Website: macys
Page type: cart
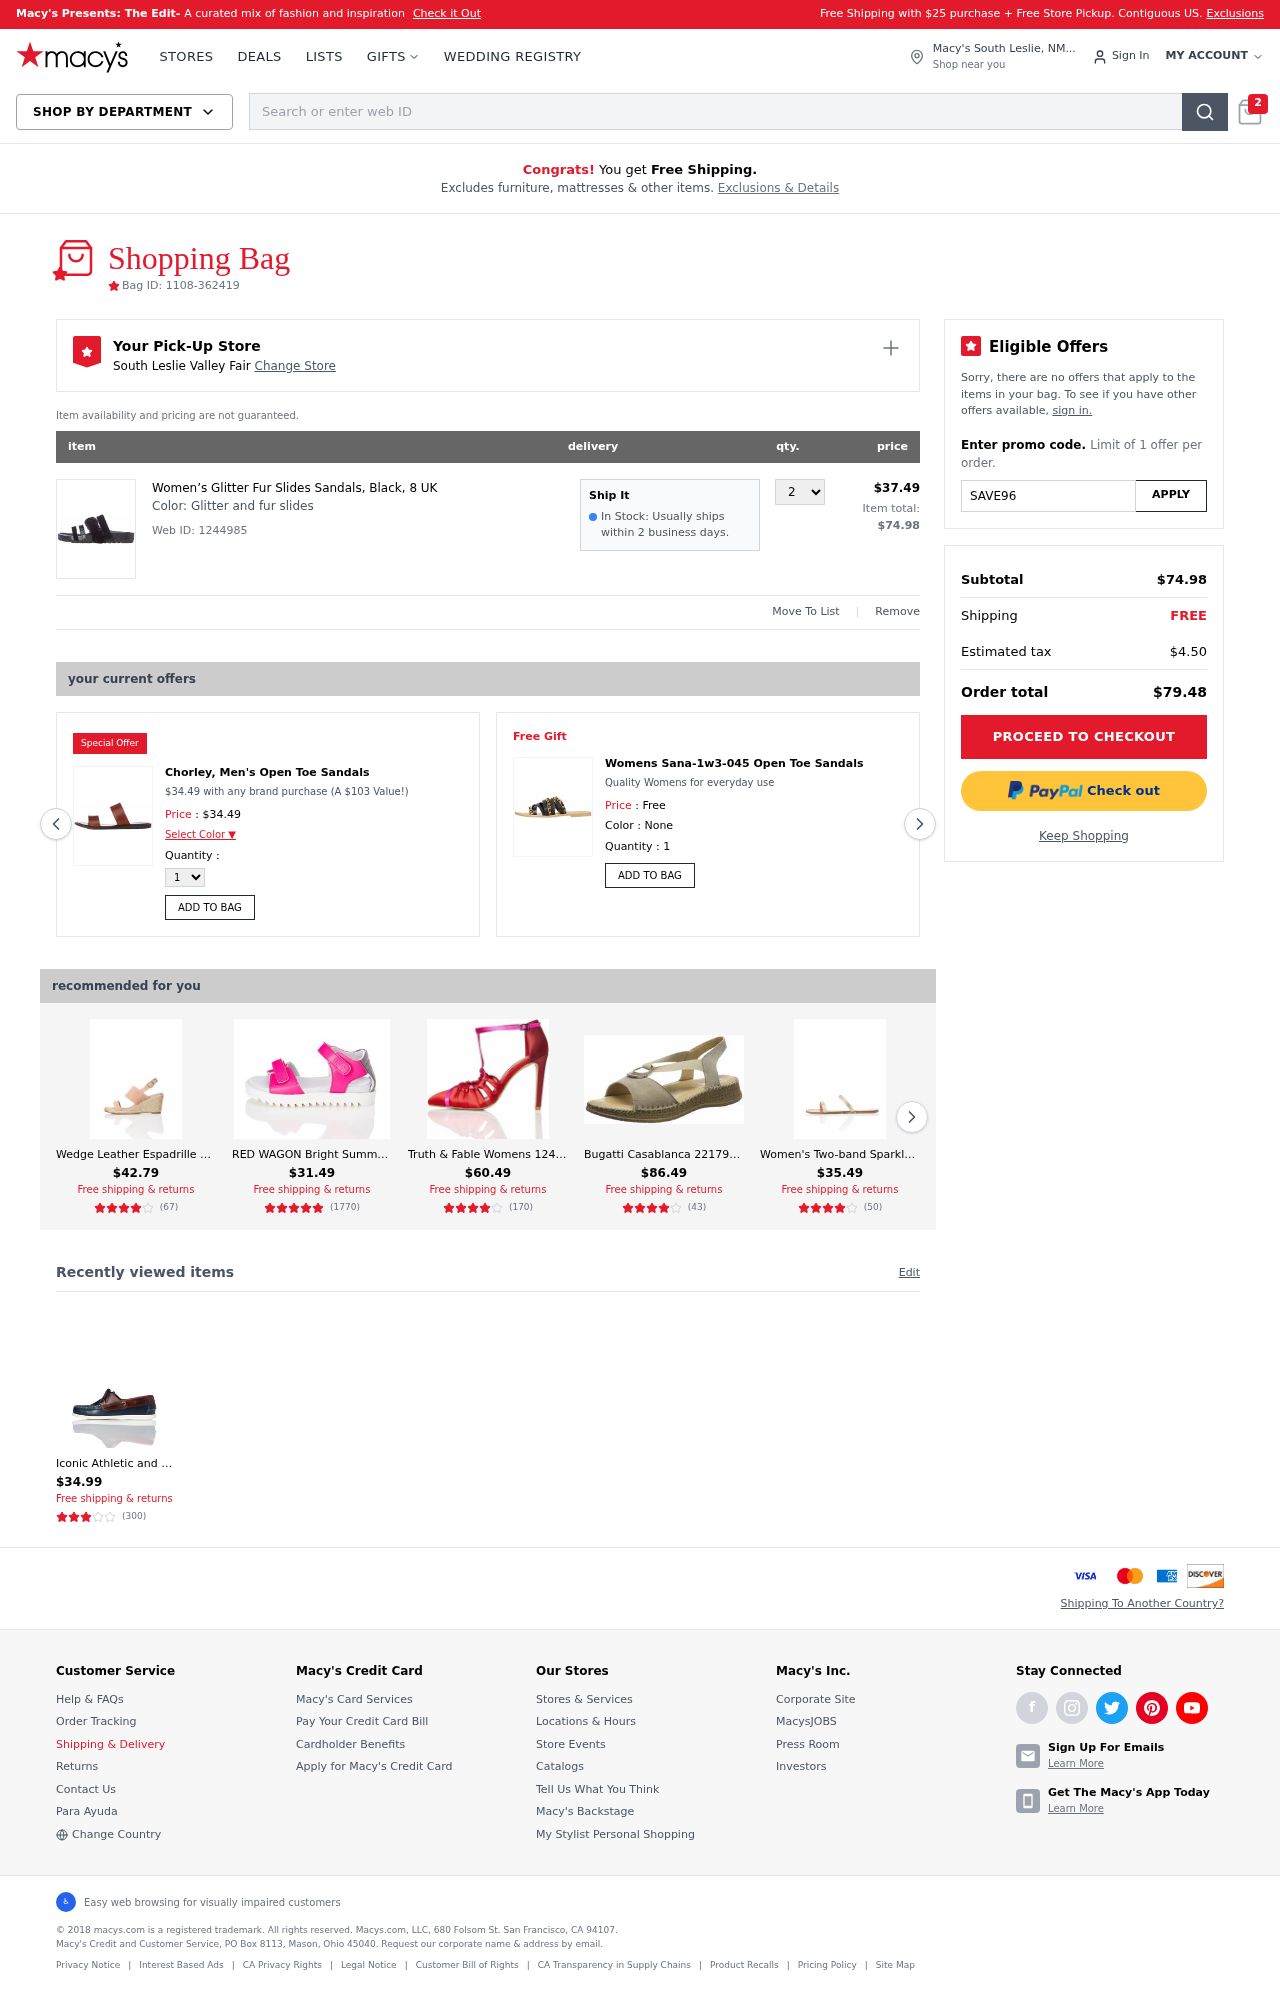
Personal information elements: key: PII_CITY
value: South Leslie Valley Fair Change Store
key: PII_CITY_STATE
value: South Leslie, NM
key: PII_PROMO_CODE
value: SAVE96
Product elements: key: PRODUCT1_DESC
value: Glitter and fur slides
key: PRODUCT1_NAME
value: Women’s Glitter Fur Slides Sandals, Black, 8 UK
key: PRODUCT1_PRICE
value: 37.49
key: PRODUCT1_QUANTITY
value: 2
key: PRODUCT2_NAME
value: Chorley, Men's Open Toe Sandals
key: PRODUCT2_PRICE
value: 34.49
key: PRODUCT3_DESC
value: Quality Womens for everyday use
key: PRODUCT3_NAME
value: Womens Sana-1w3-045 Open Toe Sandals
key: PRODUCT4_NAME
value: Wedge Leather Espadrille Women's Peeptoe Sandals
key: PRODUCT4_NUM_RATINGS
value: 67
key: PRODUCT4_PRICE
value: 42.79
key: PRODUCT4_RATING
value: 4.2
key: PRODUCT5_NAME
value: RED WAGON Bright Summer Velcro Strap, Girls’ Ankle Strap Sandals
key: PRODUCT5_NUM_RATINGS
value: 1770
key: PRODUCT5_PRICE
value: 31.49
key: PRODUCT5_RATING
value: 4.6
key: PRODUCT6_NAME
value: Truth & Fable Womens 124014 Ankle Strap Sandals
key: PRODUCT6_NUM_RATINGS
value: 170
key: PRODUCT6_PRICE
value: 60.49
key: PRODUCT6_RATING
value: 3.8
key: PRODUCT7_NAME
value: Bugatti Casablanca 2217914, Women’s Ankle Strap Sandals
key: PRODUCT7_NUM_RATINGS
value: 43
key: PRODUCT7_PRICE
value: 86.49
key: PRODUCT7_RATING
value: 3.6
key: PRODUCT8_NAME
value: Women's Two-band Sparkly Open-Toe Flat Sandals Brown Sand), US 9
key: PRODUCT8_NUM_RATINGS
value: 50
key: PRODUCT8_PRICE
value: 35.49
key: PRODUCT8_RATING
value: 4.1
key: PRODUCT9_NAME
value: Iconic Athletic and Outdoor Sandals
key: PRODUCT9_NUM_RATINGS
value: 300
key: PRODUCT9_PRICE
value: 34.99
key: PRODUCT9_RATING
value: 3.2
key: PRODUCT2_DESC
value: $34.49 with any brand purchase (A $103 Value!)
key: PRODUCT1_WEB_ID
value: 1244985
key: PRODUCT1_TOTAL
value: $74.98
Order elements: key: ORDER_NUM_ITEMS
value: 2
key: ORDER_ID
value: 1108-362419
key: ORDER_SUBTOTAL
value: $74.98
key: ORDER_TAX
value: $4.50
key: ORDER_TOTAL
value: $79.48
Search elements: key: HEADER_SEARCH
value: Search or enter web ID